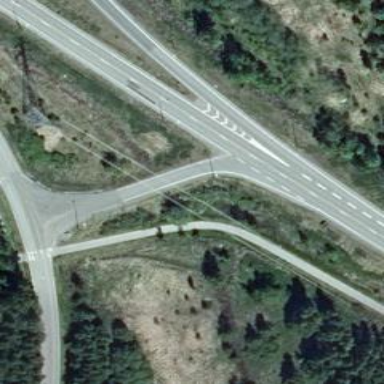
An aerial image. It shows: Tertiary functional class road connected to primary_link highway.